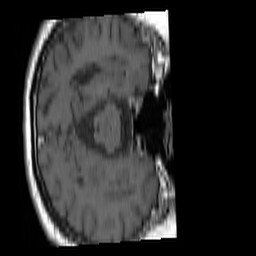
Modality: T1w
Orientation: axial
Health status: ill
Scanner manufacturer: siemens
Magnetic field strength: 1.5 T
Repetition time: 0.477 s
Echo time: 0.0082 s